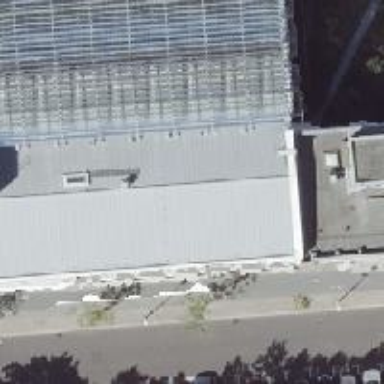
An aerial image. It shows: Close-up view of roof of building.